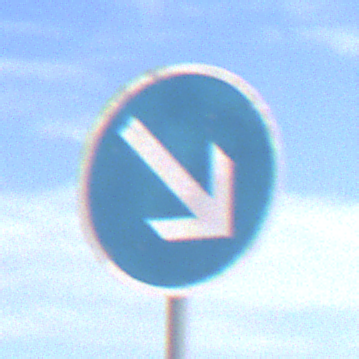
Verkehrszeichen: VorgeschriebeneVorbeifahrtRechts
Umgebung: Outdoor, Nature
Tageszeit: Midday
Wetter: PartlyCloudy
Licht: Natural
Jahreszeit: NotSpecified
Kontrast: MediumContrast